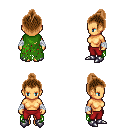
a pixel art fantasy rpg character, female body template, human, tanned skin, green tattered cape, red pants, brown short topknot hairstyle, white cloth bandages, metal boots, four views (front, back, left, right), 2x2 character sprite sheet, small pixel art, hard edges, no anti-aliasing